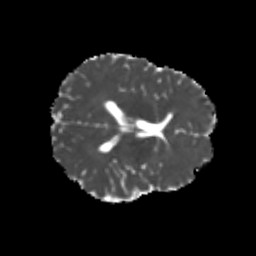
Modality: MD
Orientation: axial
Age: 21
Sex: male
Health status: healthy
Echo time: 0.074 s